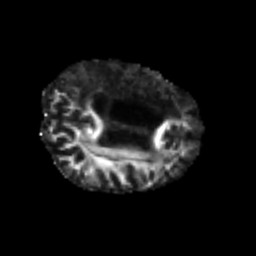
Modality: FA
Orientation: axial
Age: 48
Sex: male
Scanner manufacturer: siemens
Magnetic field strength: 3 T
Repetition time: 4.999 s
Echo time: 0.07946 s